Question: After reading about how a 'my-app.herokuapp.com' cannot be referenced by an A Record by the simple fact that Heroku has a dynamic implementation of its servers, I chanced upon articles which extolled the uses of ALIAS functions in DNS services like Zerigo and DNsimple as a workaround for this issue.
This SO Post explains this problem has been solved, <URL>
However I do not follow how exactly to implement the solution.
Assuming I have a functional ALIAS setup in Zerigo which points to my 'my-app.herokuapp.com' how do I then have my current webhost point to this ALIAS for the root domain?
Here is my Hostgator Control Panel which shows how the root domain (fls.net) is directed to a particular server via an A Record. I would like to subistute that A Record with my Zerigo ALIAS. How do I do that? Do I change my A Record to a CName? and then just put the ALIAS name in?

Note:
This post: <URL> seemed to have the same issue, except I don't understand why he calls the solution of using an ALIAS as "temporary". Why would it be a temporary solution?
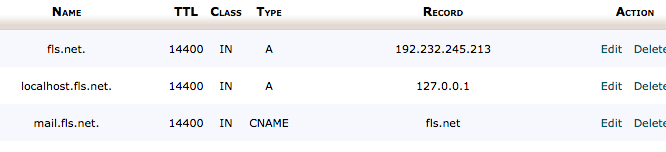
Answer: You have to change your domain's name servers to point to Zerigo's name servers. You do this through your HostGator config. Zerigo has <URL> from HostGator explains how to change your domain's name servers. Basically, you want to log in to the HostGator portal and change the name server's to the one's listed in Zerigo's article.
---
Zerigo can handle the DNS for your domains, but only if DNS resolvers know to look at Zerigo instead of HostGator. Right now, when a DNS resolver (such as the one used by your computer's operating system) looks up the IP address to which 'yourdomain.com' resolves, it first looks for the name servers that handle 'yourdomain.com', and then queries them. If the name servers point to HostGator, it doesn't matter what records you put in Zerigo, because HostGator will be queried for the domain's associated IP address. If you want Zerigo to handle the DNS resolution, you have to point the name servers to those managed by Zerigo instead.